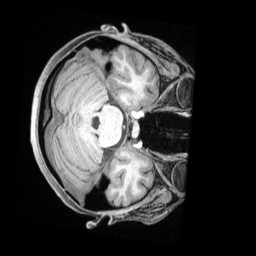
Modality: T1w
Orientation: axial
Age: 22
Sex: female
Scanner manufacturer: siemens
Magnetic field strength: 3 T
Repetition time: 1.68 s
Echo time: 0.00188 s